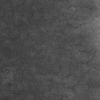
Atmospheric dust classification: not_dusty